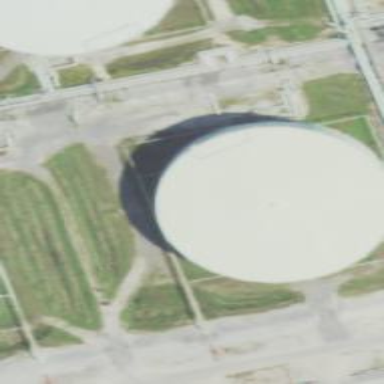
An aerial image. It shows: Storage tank which is man-made and housed in building.